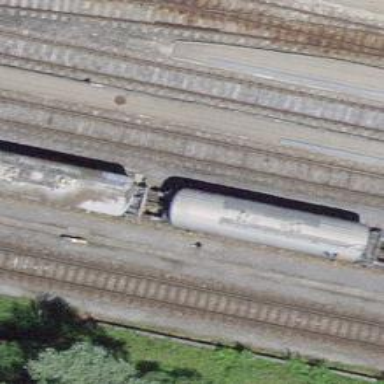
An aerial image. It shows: Railway switch.